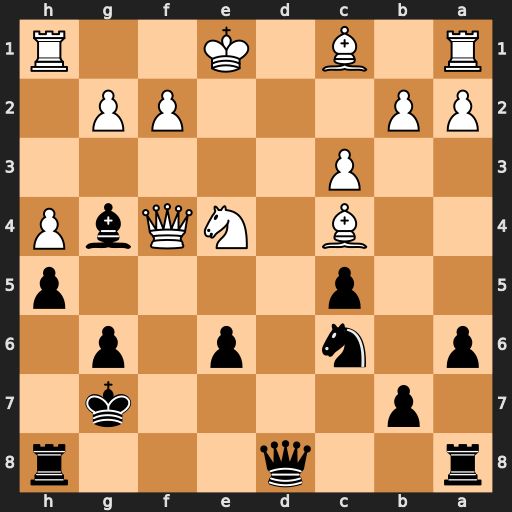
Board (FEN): r2q3r/1p4k1/p1n1p1p1/2p4p/2B1NQbP/2P5/PP3PP1/R1B1K2R
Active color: b
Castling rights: KQ
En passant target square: -
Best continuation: Qd1#